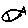
Label: fish